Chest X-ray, PA view. Patient: 61 years old, sex M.
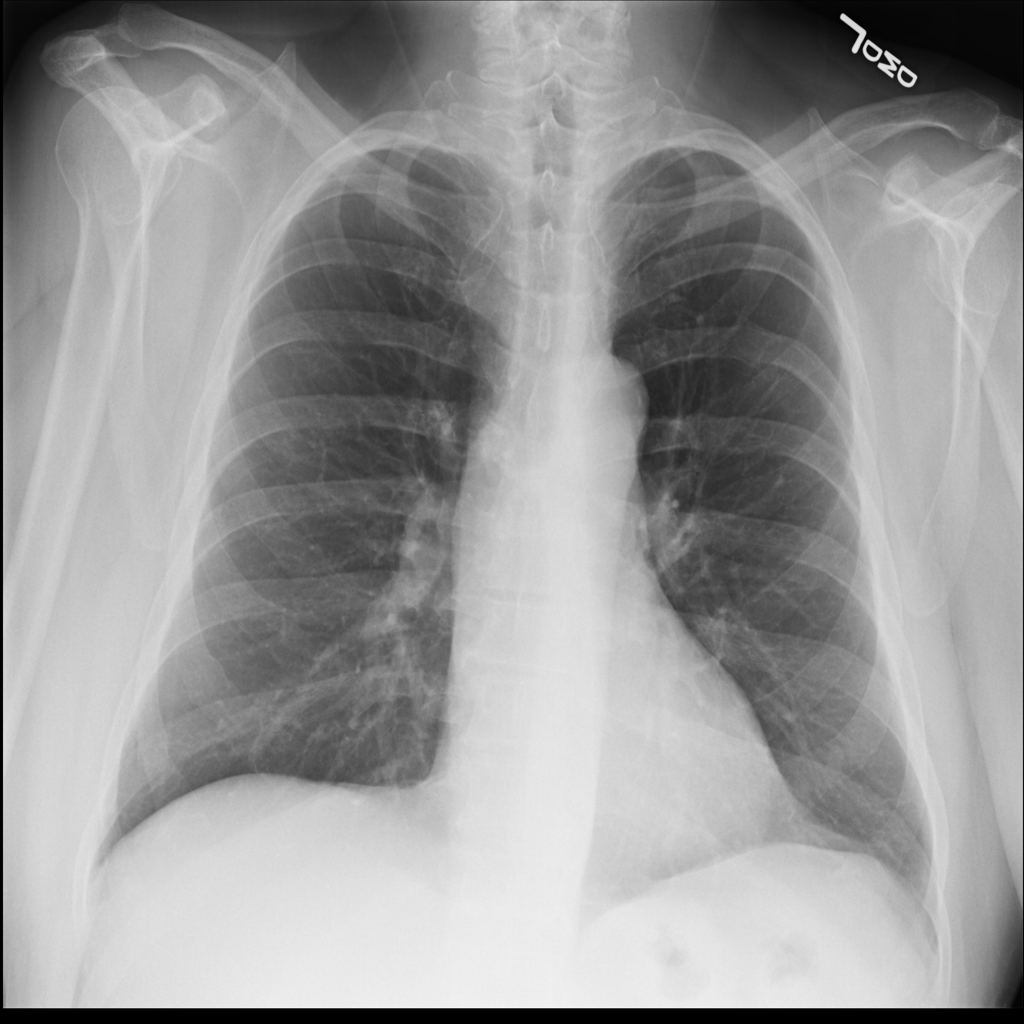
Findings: No Finding